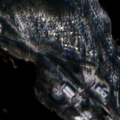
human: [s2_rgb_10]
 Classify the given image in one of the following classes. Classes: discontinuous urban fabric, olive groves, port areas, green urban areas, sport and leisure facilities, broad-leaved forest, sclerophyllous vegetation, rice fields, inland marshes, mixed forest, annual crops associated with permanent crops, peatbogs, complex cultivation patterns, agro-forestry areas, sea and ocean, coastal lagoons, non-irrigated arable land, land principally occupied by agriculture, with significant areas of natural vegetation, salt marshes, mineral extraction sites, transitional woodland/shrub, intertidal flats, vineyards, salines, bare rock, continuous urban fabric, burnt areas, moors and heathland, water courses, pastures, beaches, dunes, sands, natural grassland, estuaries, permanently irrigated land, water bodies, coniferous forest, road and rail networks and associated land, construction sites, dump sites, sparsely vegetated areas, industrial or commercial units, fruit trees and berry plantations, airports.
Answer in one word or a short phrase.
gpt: discontinuous urban fabric, industrial or commercial units, mixed forest, water bodies